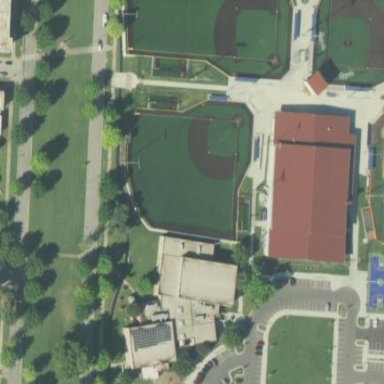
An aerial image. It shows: Baseball pitch for leisure land.